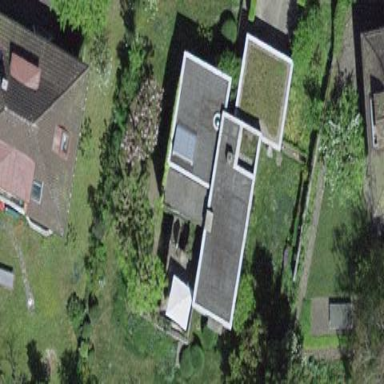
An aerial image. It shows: Simple house.